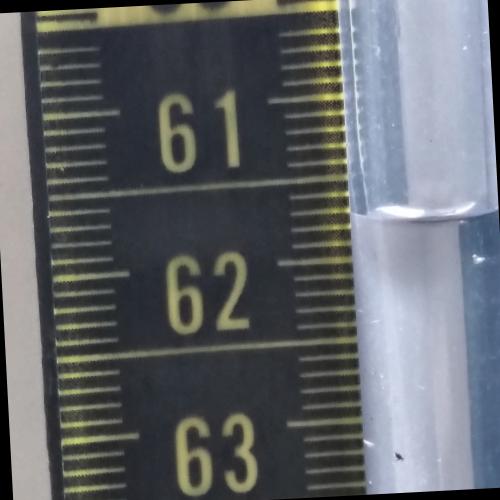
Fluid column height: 61.7 cm